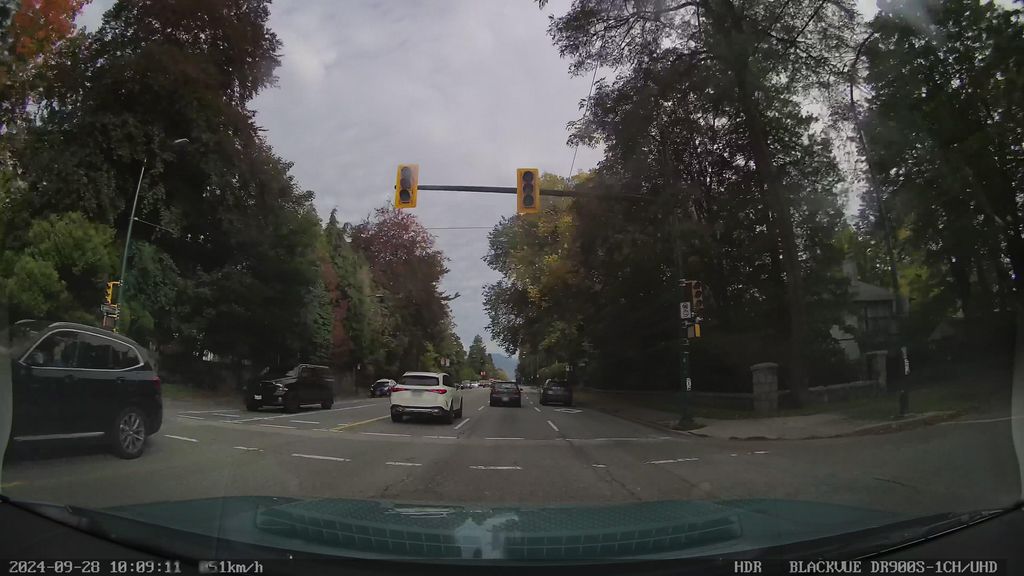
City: vancouver